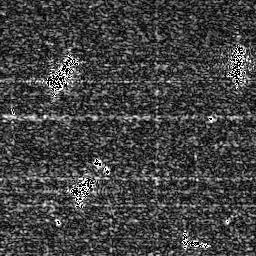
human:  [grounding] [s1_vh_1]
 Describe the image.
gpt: In the satellite image, there is  <ref>1 medium ship </ref> <box>[[26, 67, 37, 77, 0]]</box> located at bottom,  <ref>1 medium ship </ref> <box>[[17, 20, 30, 33, 0]]</box> located at top left,  <ref>1 medium ship </ref> <box>[[87, 15, 96, 33, 0]]</box> located at top right,  <ref>1 small ship </ref> <box>[[69, 91, 81, 96, 0]]</box> located at bottom right.